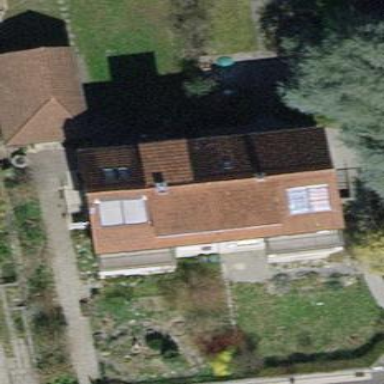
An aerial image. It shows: House with tile roof.